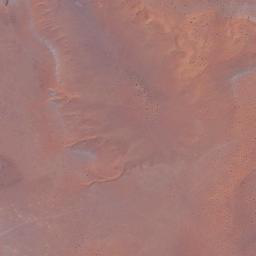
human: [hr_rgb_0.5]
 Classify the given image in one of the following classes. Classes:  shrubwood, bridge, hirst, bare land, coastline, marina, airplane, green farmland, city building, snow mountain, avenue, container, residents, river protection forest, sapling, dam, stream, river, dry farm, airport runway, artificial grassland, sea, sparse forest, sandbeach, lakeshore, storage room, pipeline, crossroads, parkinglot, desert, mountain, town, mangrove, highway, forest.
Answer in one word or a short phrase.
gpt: desert